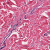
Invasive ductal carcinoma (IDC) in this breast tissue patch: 0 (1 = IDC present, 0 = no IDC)